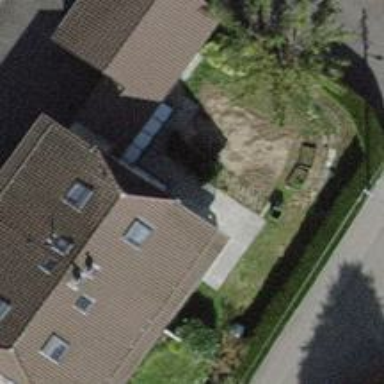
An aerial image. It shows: Garden enclosed by fence.